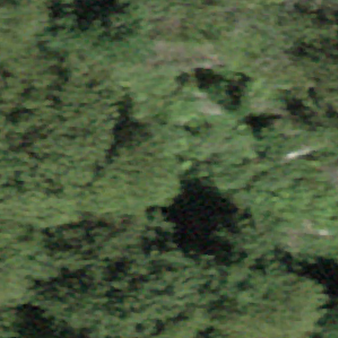
Label: other